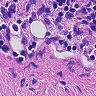
Metastatic tissue present: no